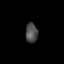
Tissue: skin
Cell type: Myeloid cells
Senescence score: 0.7261
Nuclear area (px): 236
Mean DAPI intensity: 76.174